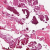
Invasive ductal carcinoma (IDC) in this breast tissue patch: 0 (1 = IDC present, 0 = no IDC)